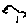
Label: bird